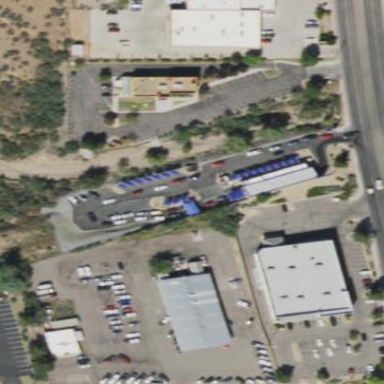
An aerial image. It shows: Car wash facility.